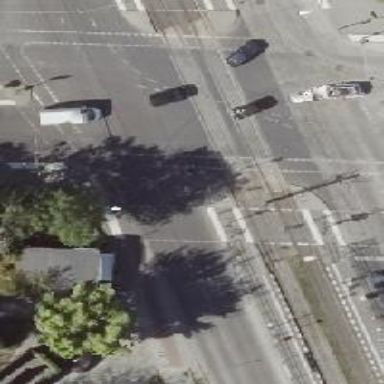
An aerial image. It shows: Tram level crossing on the railway.